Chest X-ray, AP view. Patient: 32 years old, sex F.
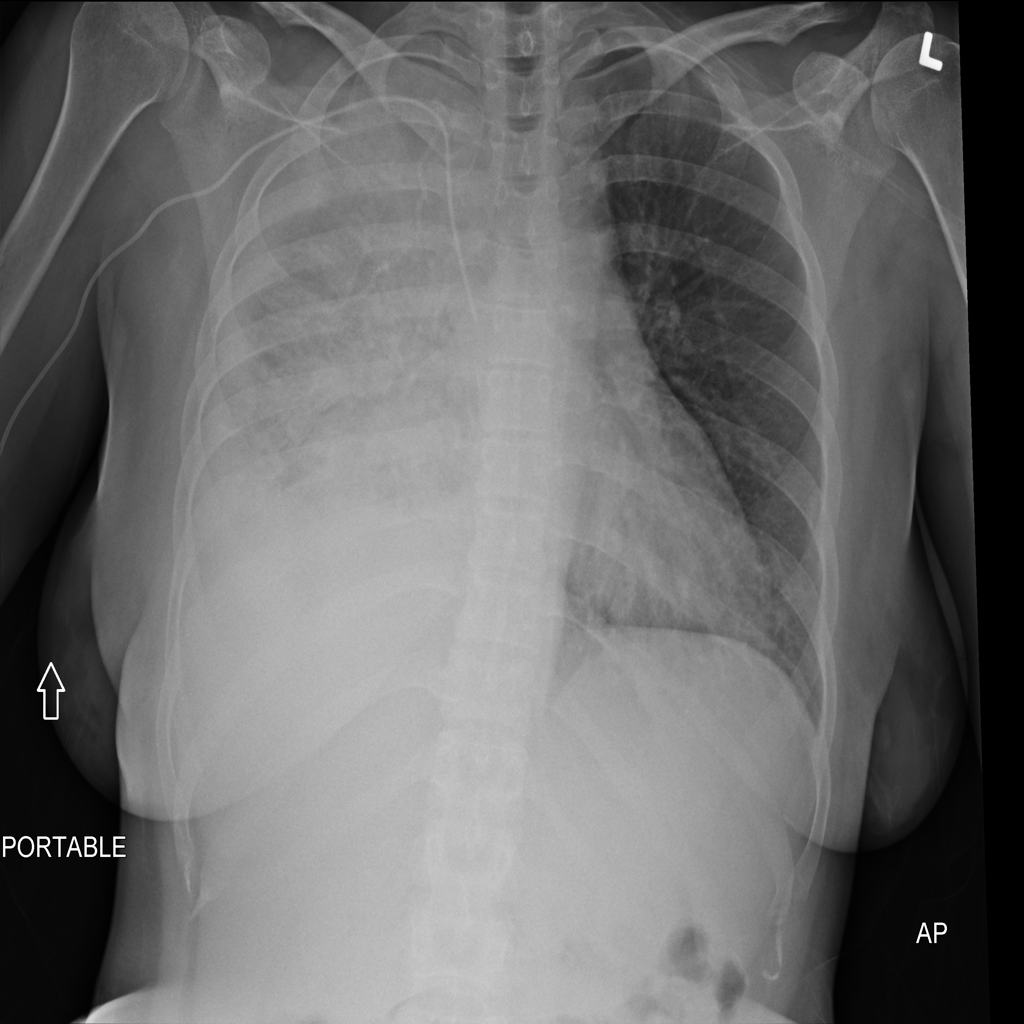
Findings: Consolidation, Effusion